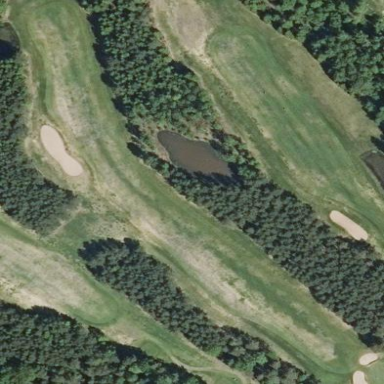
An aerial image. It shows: Grassy area designated as golf fairway.